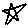
Label: star